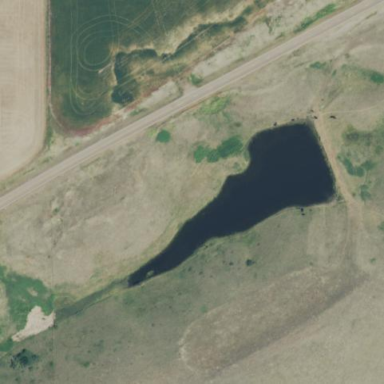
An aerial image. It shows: Reservoir.